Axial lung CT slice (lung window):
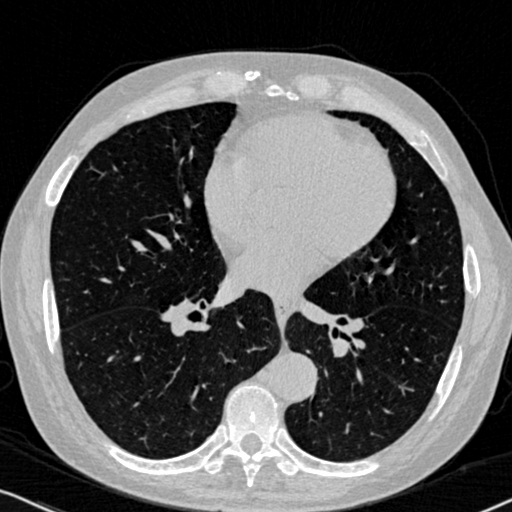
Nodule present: no